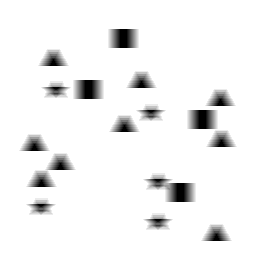
Squares: 4
Triangles: 9
Stars: 5
Total shapes: 18